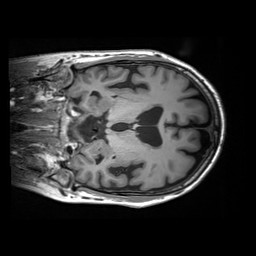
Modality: T1w
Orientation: coronal
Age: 75
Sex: male
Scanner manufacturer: siemens
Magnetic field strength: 3 T
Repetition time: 2.2 s
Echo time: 0.00245 s